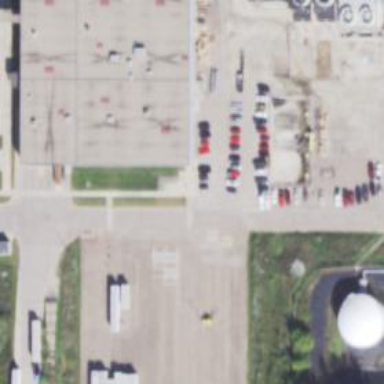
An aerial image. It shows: Parking area with surface.